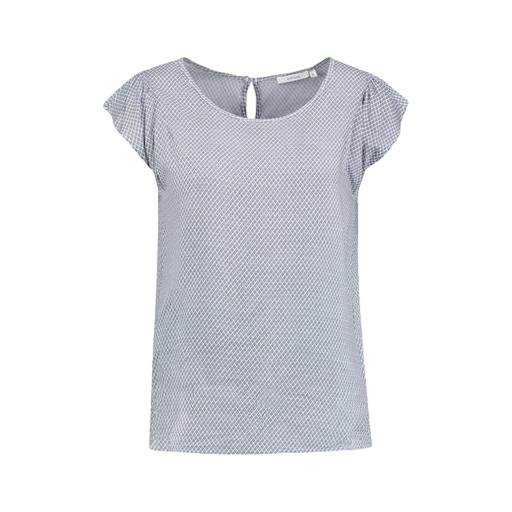
blue printed contrast t-shirt only macy, blue plus size printed t-shirt only macy, short-sleeve top only macy, white background